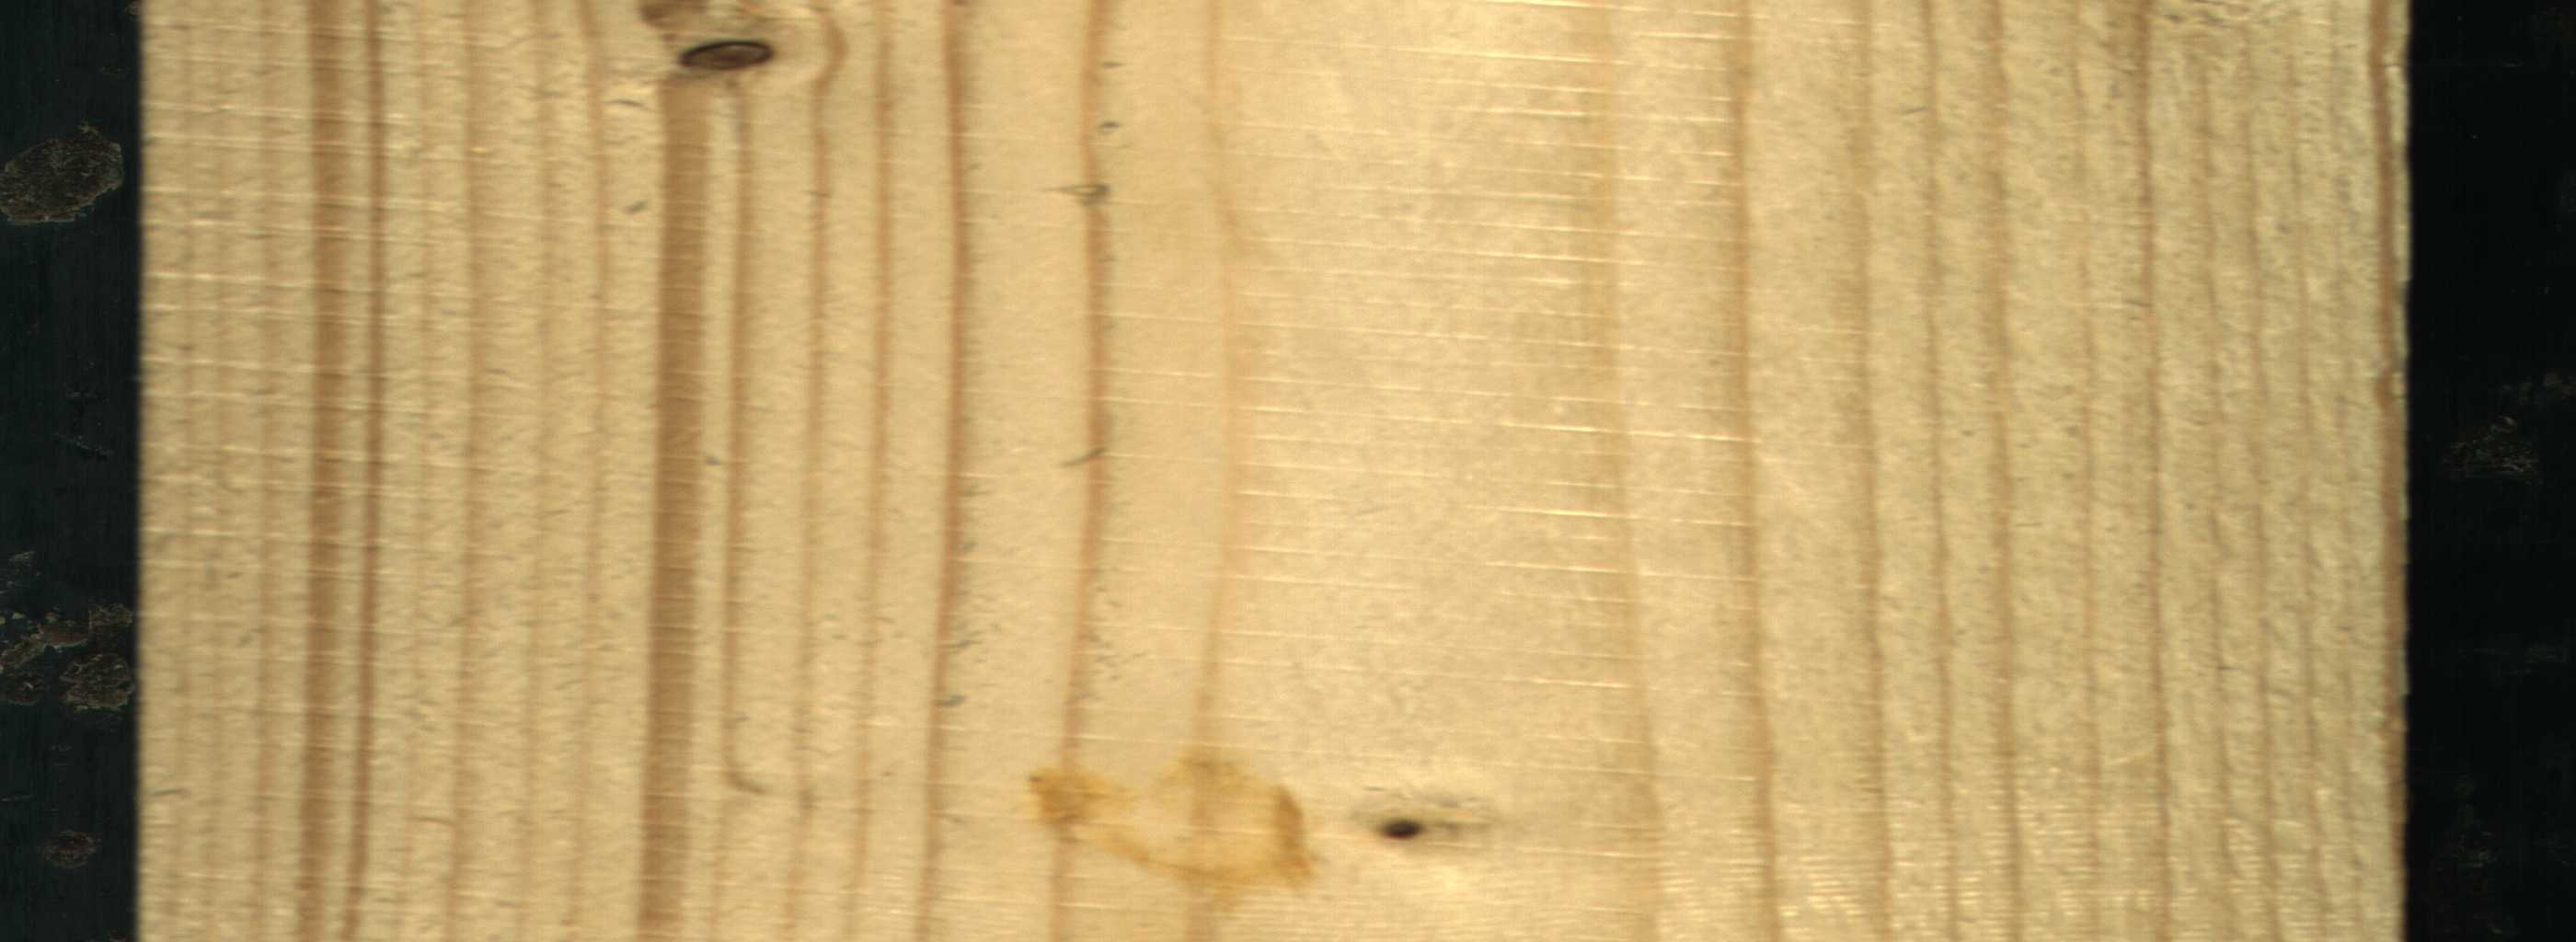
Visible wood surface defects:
resin
Dead_Knot
Dead_Knot